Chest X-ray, AP view. Patient: 47 years old, sex M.
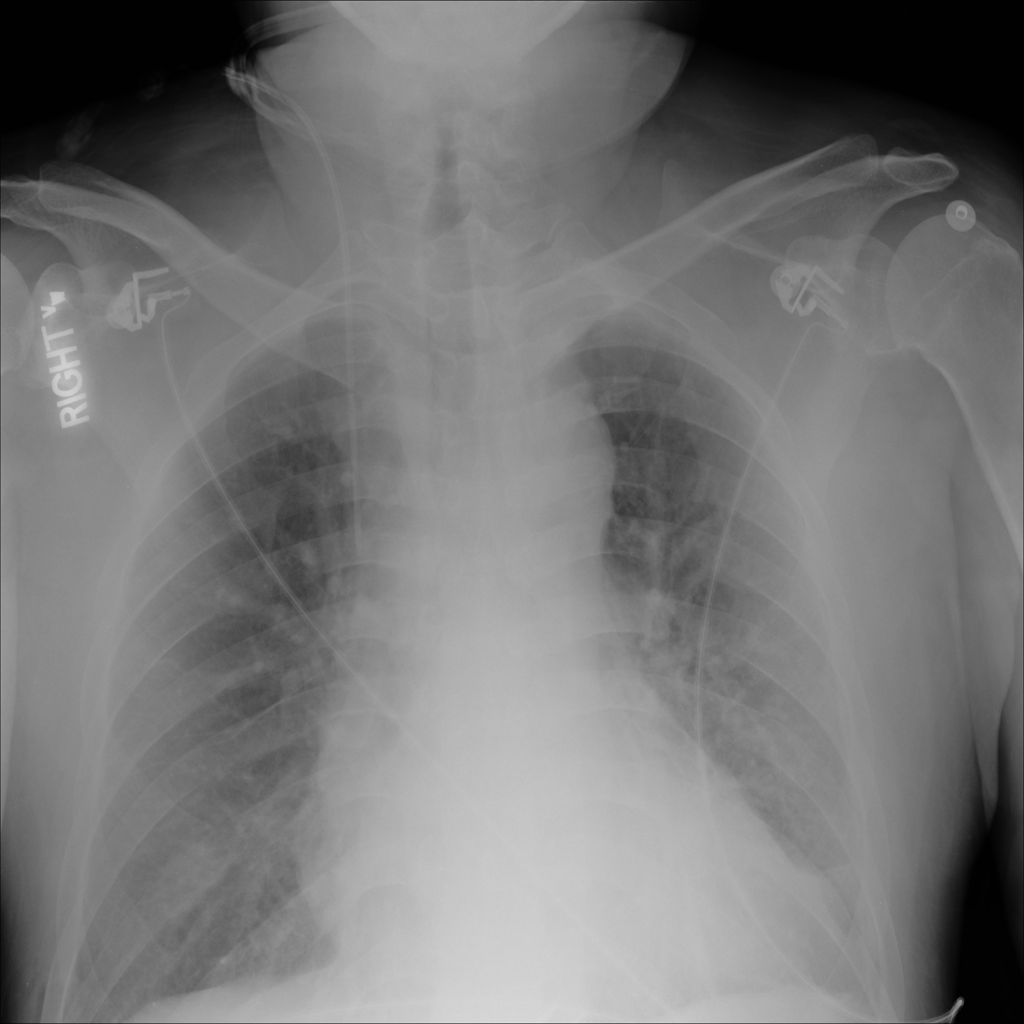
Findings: Emphysema